Question: i create a crud in console
'''
php bin/console make:crud Location
'''
It works fine. I go to '/location/'

Click create new and i get this sql error
> An exception occurred while executing 'SELECT e0_.id AS id_0, e0_.created AS created_1, e0_.updated AS updated_2, e0_.updated_by_id AS updated_by_id_3, e0_.type AS type_4, p1_.name AS name_5, p1_.email AS email_6, e0_.created_by_id AS created_by_id_7, e0_.permission_id AS permission_id_8, p1_.relationships_id AS relationships_id_9, p1_.locations_id AS locations_id_10 FROM people p1_': SQLSTATE[42S22]: Column not found: 1054 Unknown column 'e0_.id' in 'field
Its as if there are two tables there. please help.
Below is the 'location' class. It includes 'people' in it. Created by is a 'person'. I dont know if i have the mapping correct im very new to 'Symfony'.
'''
namespace App\Entity;
use Doctrine\ORM\Mapping as ORM;
/**
* Class Location
* @package App\Entity
* @ORM\Entity()
* @ORM\Table("locations")
*/
class Location
{
/**
* @ORM\Id
* @ORM\GeneratedValue
* @ORM\Column(type="integer")
*/
protected $id;
/**
* @ORM\Column(type="datetime")
*/
protected $created;
/**
* @ORM\Column(type="datetime")
*/
protected $updated;
/**
* @ORM\OneToOne(targetEntity="App\Entity\Person")
* @ORM\JoinColumn(name="created_by_id", referencedColumnName="id")
*/
protected $createdBy;
/**
* @ORM\OneToOne(targetEntity="App\Entity\Permission")
* @ORM\JoinColumn(name="permission_id", referencedColumnName="id")
*/
protected $permissions;
/**
* @ORM\Column(name="updated_by_id")
* @ORM\OneToOne(targetEntity="App\Entity\Person")
*/
protected $updatedBy;
/**
* @ORM\Column(length=255)
*/
private $name;
/**
* @ORM\OneToOne(targetEntity="Address")
* @ORM\JoinColumn(name="address_id", referencedColumnName="id")
*/
private $address;
/**
* @ORM\Column(length=255)
*/
private $geoSpatial;
}
'''
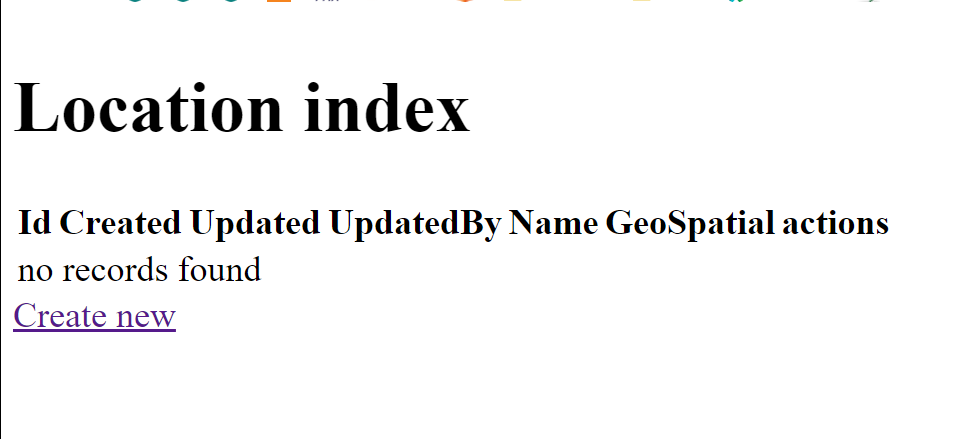
Answer: '''
/**
* @ORM\ManyToOne(targetEntity="App\Entity\Person")
* @ORM\JoinColumn(name="created_by_id", referencedColumnName="id")
*/
protected $createdBy;
'''
created by needed to be mapped properly. i am such a ninny!
Thanks for the person that noticed "where is people coming from" that helped me, sometimes you cant see stuff in your own code!